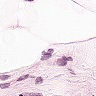
Metastatic tissue present: no